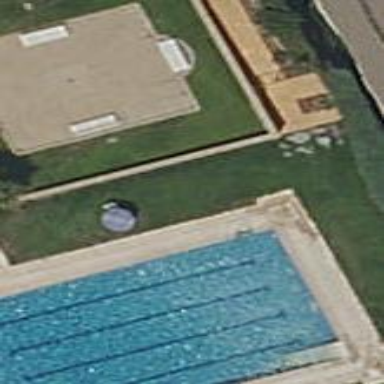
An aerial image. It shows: Swimming pool area designated for leisure and sports activities.